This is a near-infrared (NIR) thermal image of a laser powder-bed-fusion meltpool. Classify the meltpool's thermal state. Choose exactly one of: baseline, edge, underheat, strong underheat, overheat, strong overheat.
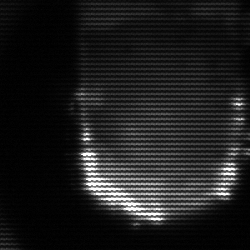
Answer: baseline